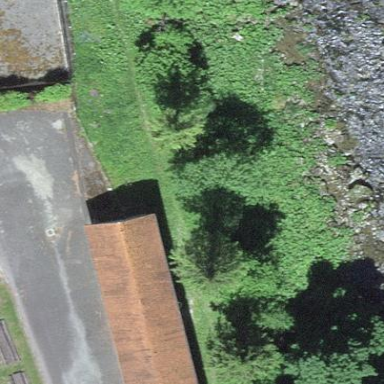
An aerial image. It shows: Shelter building with lean-to design.